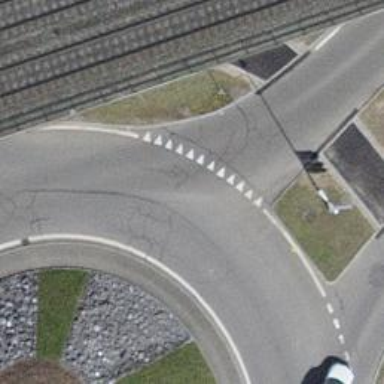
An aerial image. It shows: Road with "give way" sign.